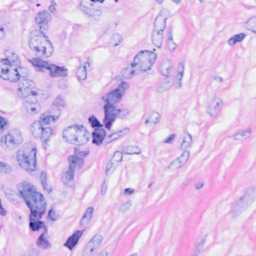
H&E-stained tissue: Breast